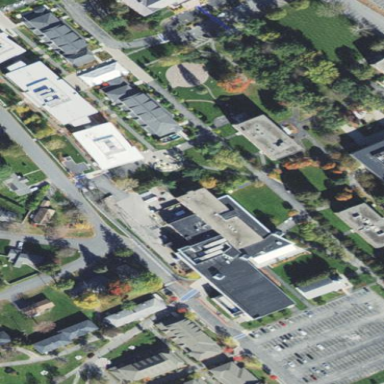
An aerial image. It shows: School building.